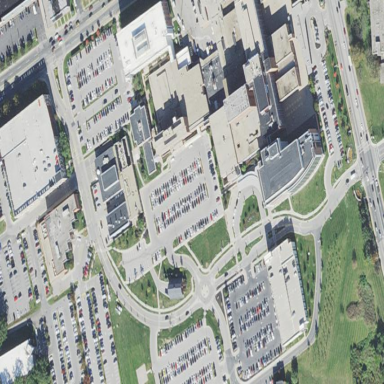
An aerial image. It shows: Hospital providing healthcare services.